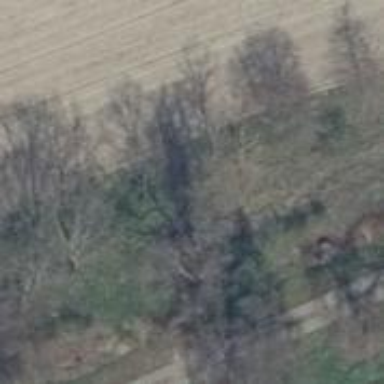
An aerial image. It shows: Row of deciduous broadleaved trees.